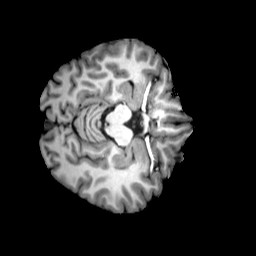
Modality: T1w
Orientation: axial
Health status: ill
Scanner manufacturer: siemens
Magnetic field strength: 3 T
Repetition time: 2 s
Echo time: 0.00303 s